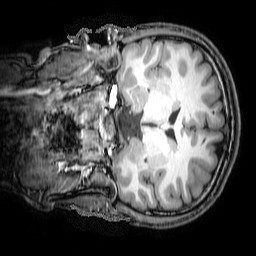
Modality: T1w
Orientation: sagittal
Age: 19
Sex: male
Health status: ill
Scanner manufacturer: philips
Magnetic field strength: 3 T
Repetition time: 8.32 s
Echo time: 3.818 s